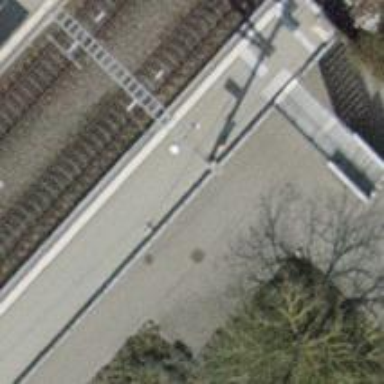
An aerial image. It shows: Brown bench.